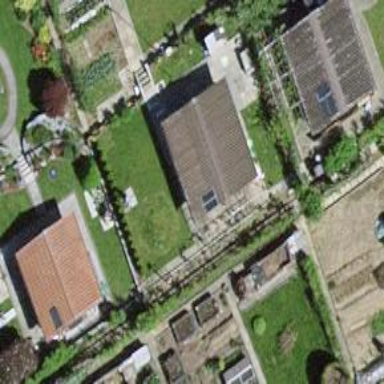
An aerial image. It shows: Allotment house.